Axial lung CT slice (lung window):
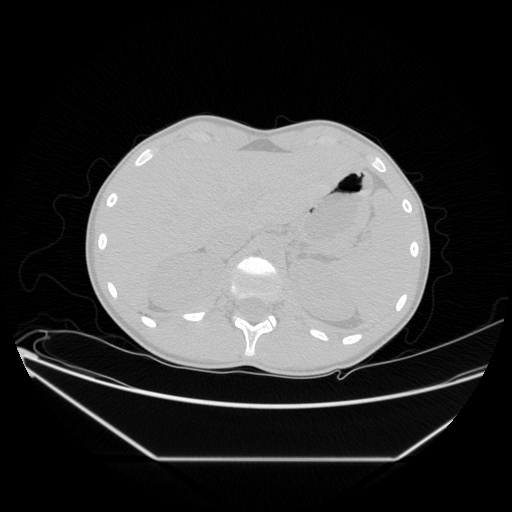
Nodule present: no